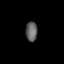
Tissue: prostate
Cell type: Endothelial cells
Senescence score: 0.6974
Nuclear area (px): 221
Mean DAPI intensity: 97.729